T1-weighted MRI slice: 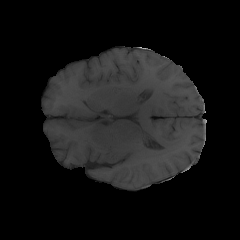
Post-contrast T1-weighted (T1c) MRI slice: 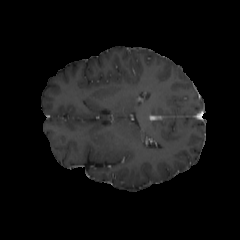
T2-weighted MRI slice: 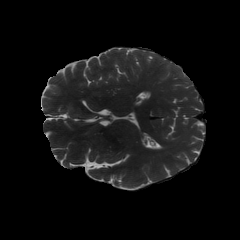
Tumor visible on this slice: no